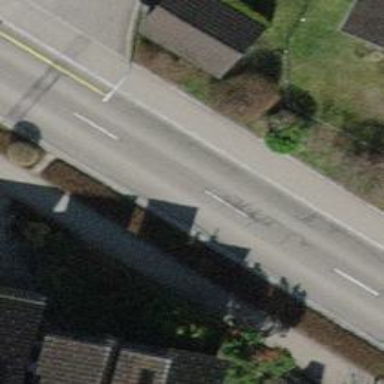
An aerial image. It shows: Chicane for traffic calming.